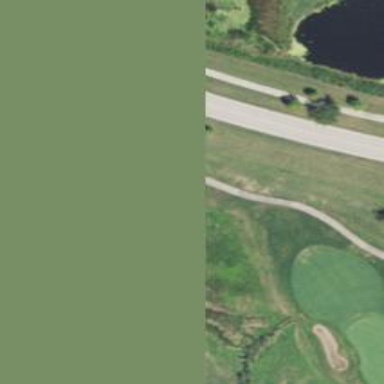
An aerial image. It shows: Service road designated as golf cart path.